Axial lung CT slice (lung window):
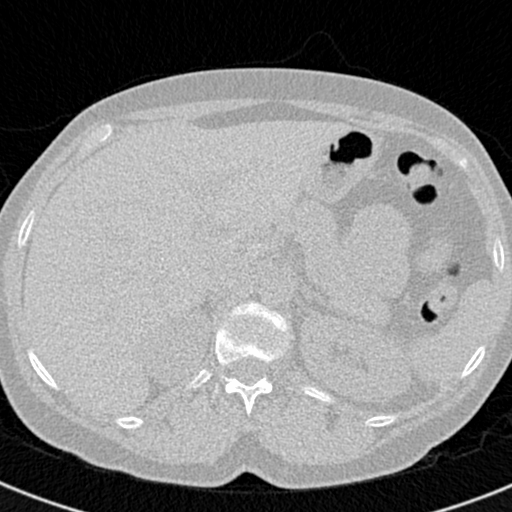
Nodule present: no